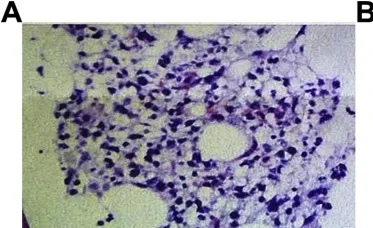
Bone marrow biopsy results. . (HE staining, 10 x 40): A small amount of bone marrow hematopoietic tissue can be seen, lymphoid cells are scattered, and ,karyotype is irregular.
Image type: pathology (h&e)